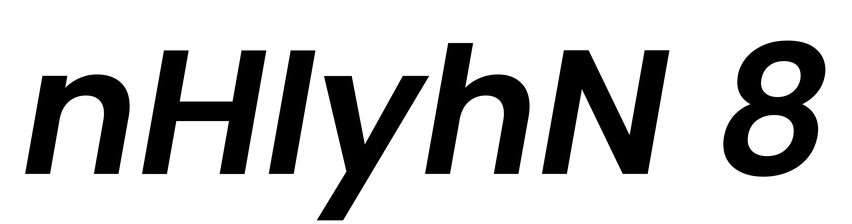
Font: Poppins-SemiBoldItalic